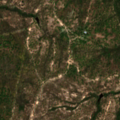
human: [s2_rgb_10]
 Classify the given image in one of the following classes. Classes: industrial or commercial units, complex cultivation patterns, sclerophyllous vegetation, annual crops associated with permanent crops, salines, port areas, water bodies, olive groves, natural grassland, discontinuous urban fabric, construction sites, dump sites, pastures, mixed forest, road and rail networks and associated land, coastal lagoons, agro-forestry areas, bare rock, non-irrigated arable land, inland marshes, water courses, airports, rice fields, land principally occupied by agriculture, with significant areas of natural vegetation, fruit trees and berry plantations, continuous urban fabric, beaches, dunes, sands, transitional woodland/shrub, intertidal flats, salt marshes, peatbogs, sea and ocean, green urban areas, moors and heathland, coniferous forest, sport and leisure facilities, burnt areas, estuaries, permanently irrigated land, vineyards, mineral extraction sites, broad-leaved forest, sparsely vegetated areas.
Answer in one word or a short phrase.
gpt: broad-leaved forest